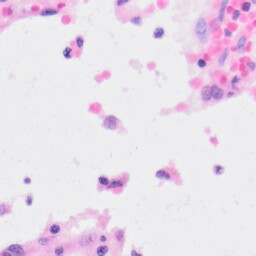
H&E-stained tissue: Kidney